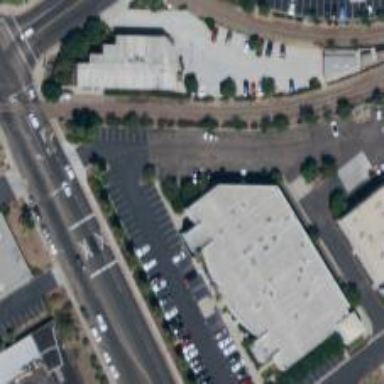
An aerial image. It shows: Commercial building.